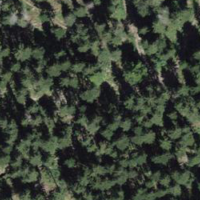
EUNIS habitat code: 43
Species observed at this site:
Rubus saxatilis